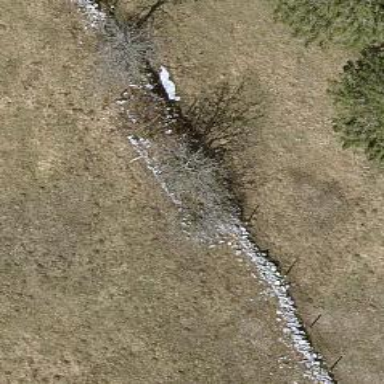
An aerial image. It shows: Wall barrier.